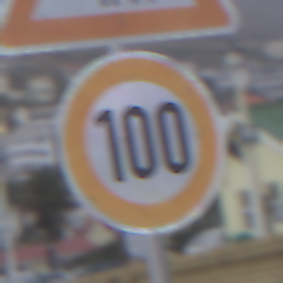
Verkehrszeichen: Geschwindigkeit100
Zusatzzeichen oben: ViehtriebRechts
Umgebung: Outdoor, Beach
Tageszeit: SunriseSunset
Wetter: Overcast
Licht: Natural
Jahreszeit: NotSpecified
Kontrast: LowContrast